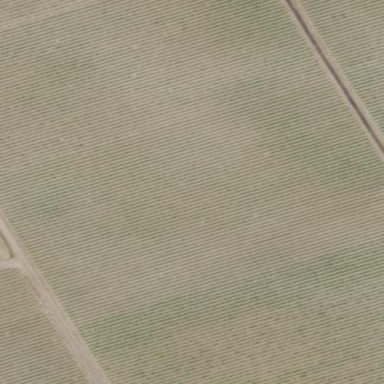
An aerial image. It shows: Vineyard where grapes are grown.